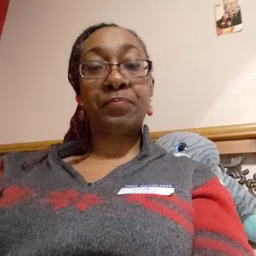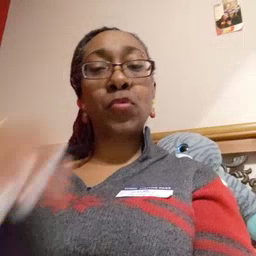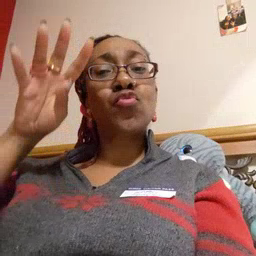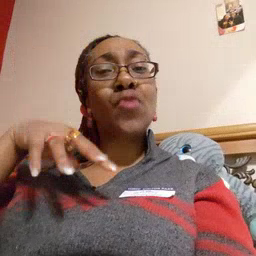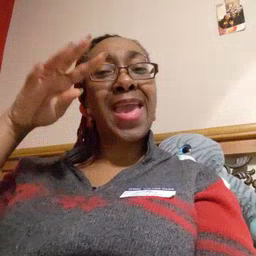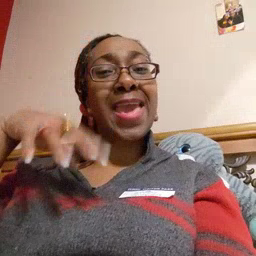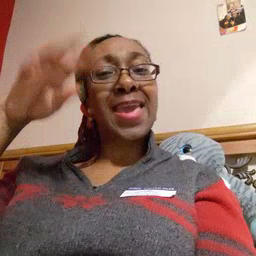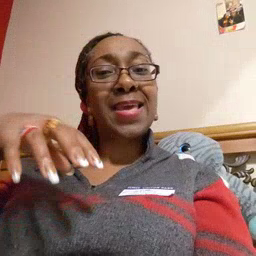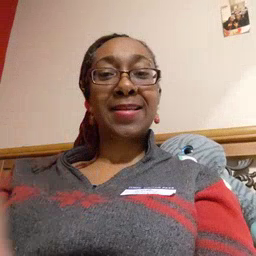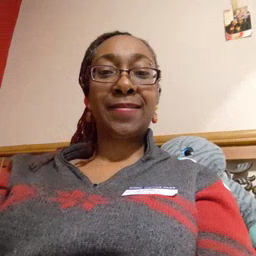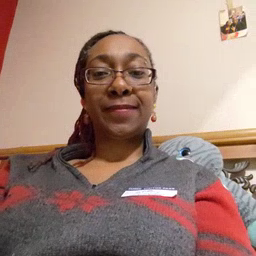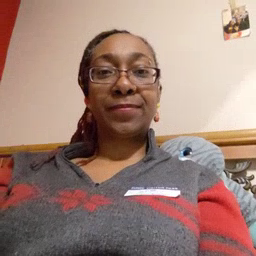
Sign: rain